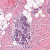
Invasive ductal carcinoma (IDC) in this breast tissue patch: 0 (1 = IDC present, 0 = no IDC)